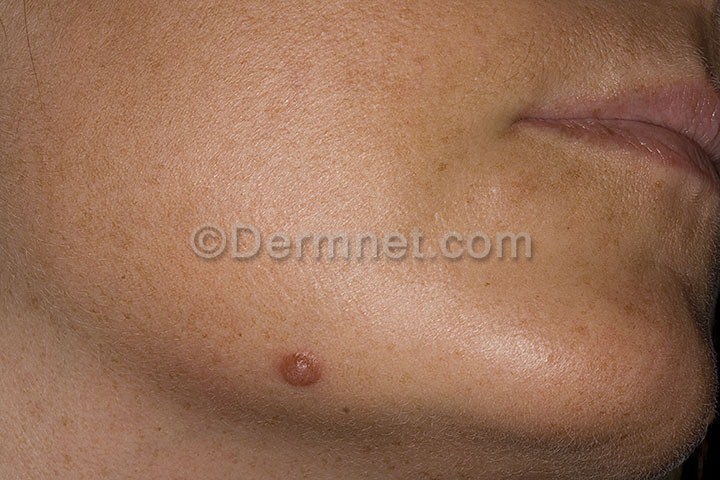
Disease: Melanoma Skin Cancer Nevi and Moles